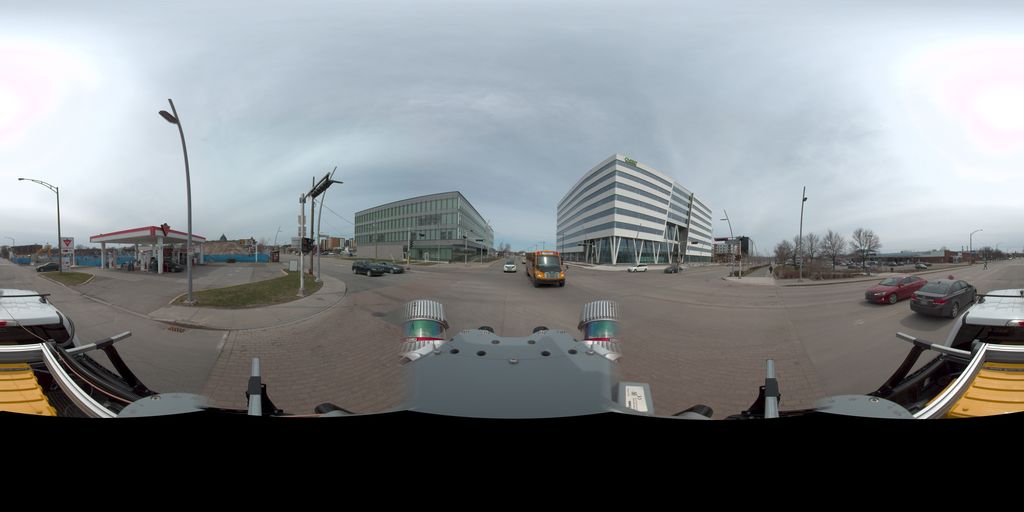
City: quebec_city